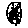
Label: moon